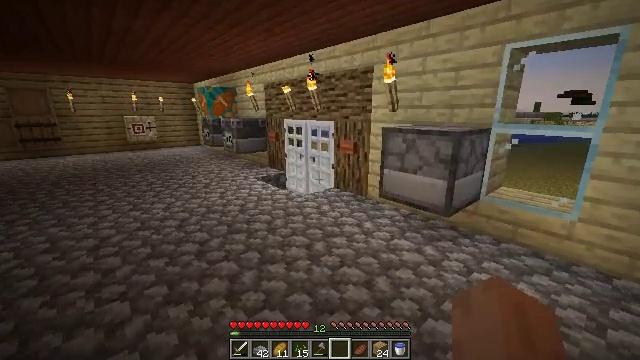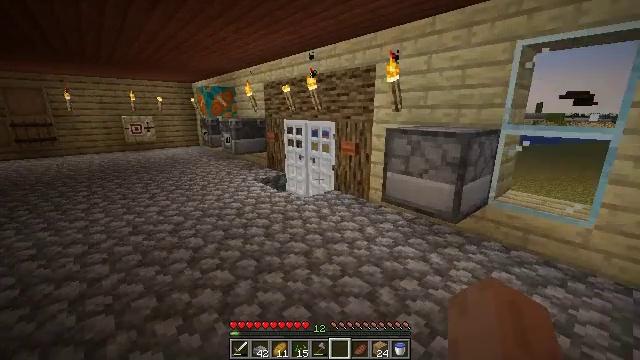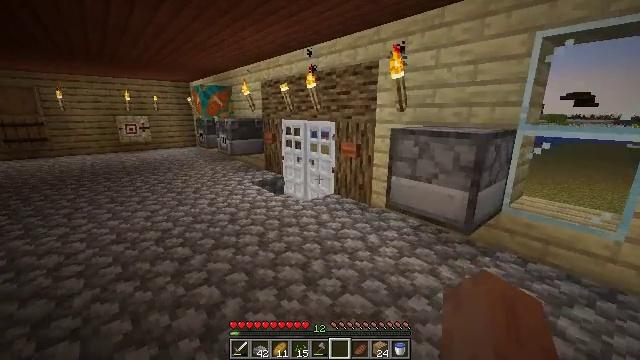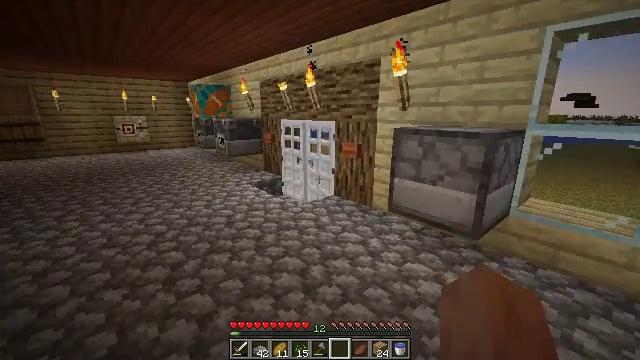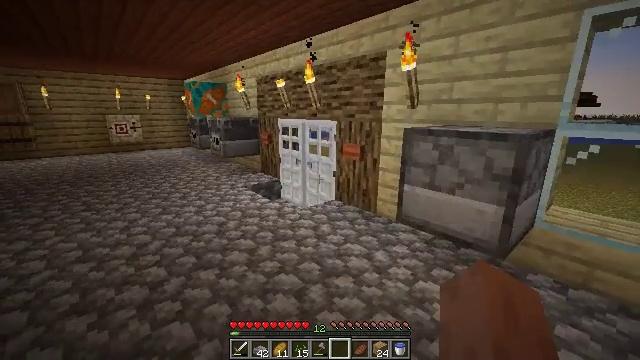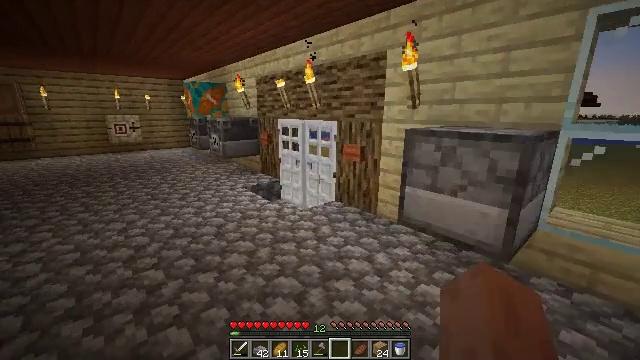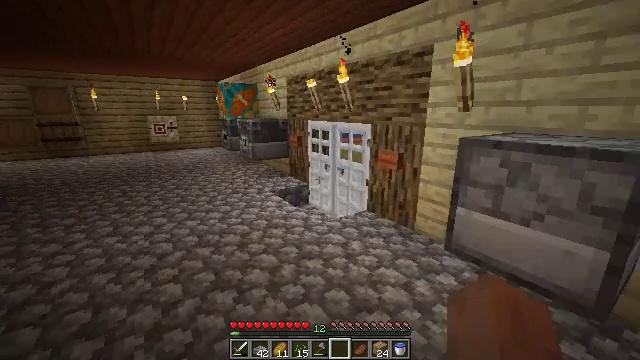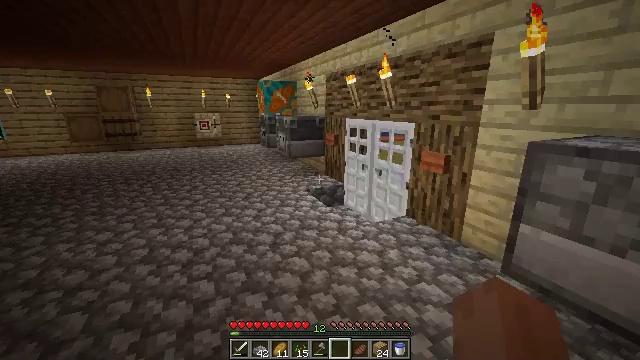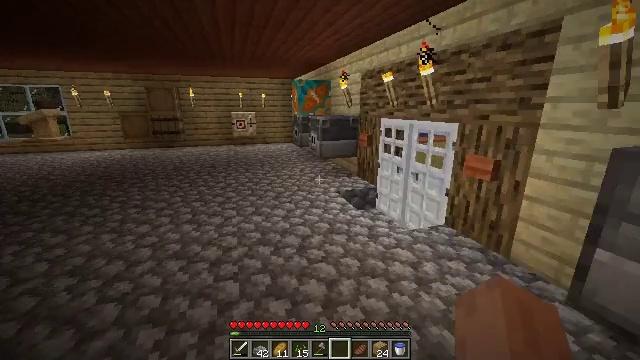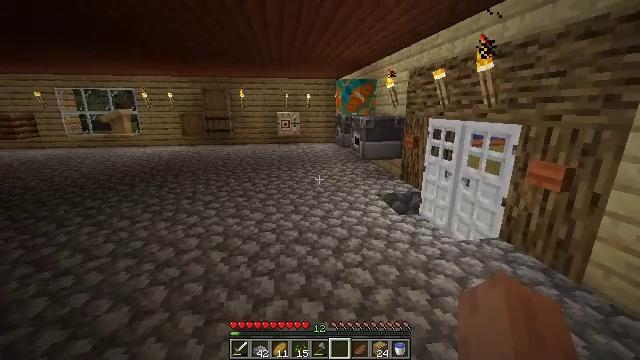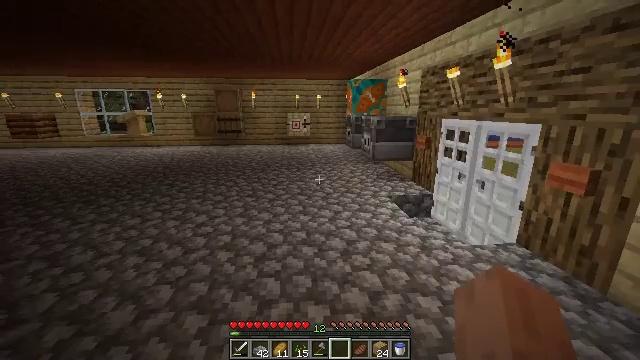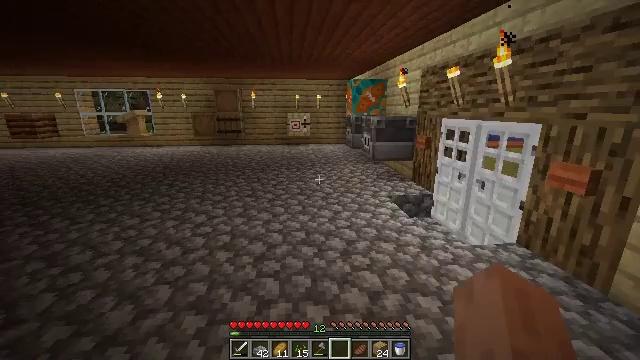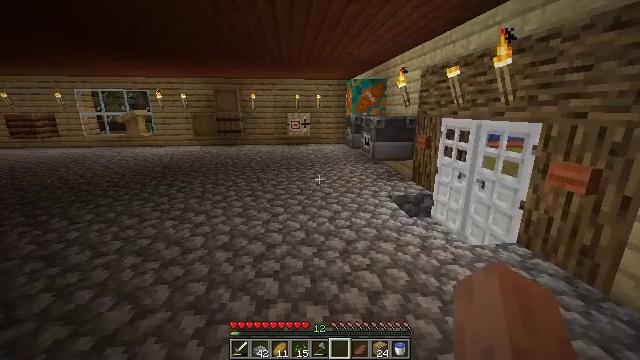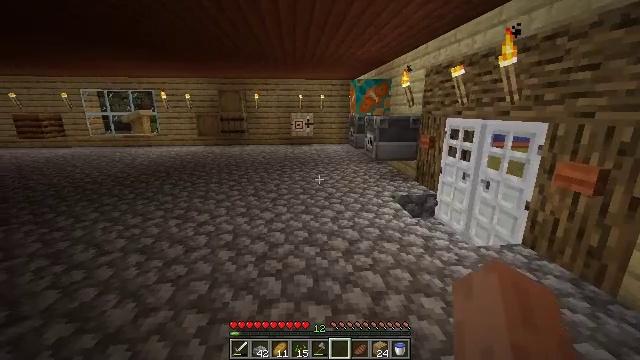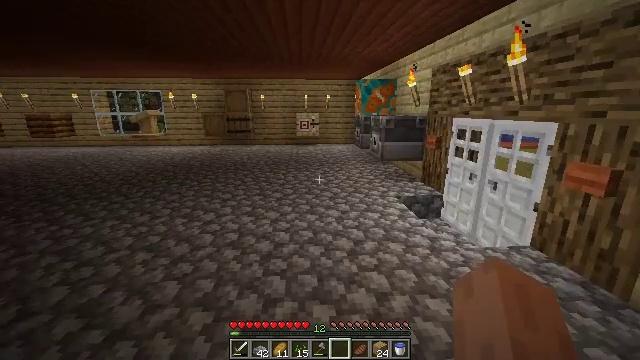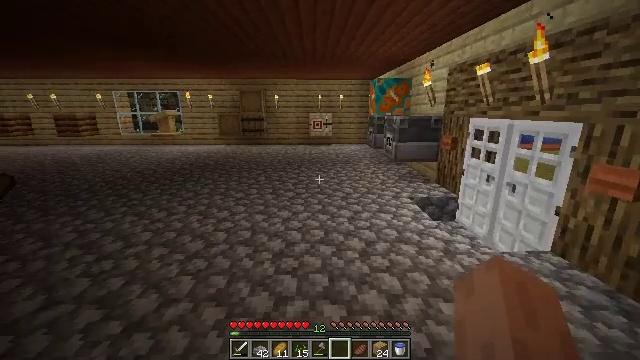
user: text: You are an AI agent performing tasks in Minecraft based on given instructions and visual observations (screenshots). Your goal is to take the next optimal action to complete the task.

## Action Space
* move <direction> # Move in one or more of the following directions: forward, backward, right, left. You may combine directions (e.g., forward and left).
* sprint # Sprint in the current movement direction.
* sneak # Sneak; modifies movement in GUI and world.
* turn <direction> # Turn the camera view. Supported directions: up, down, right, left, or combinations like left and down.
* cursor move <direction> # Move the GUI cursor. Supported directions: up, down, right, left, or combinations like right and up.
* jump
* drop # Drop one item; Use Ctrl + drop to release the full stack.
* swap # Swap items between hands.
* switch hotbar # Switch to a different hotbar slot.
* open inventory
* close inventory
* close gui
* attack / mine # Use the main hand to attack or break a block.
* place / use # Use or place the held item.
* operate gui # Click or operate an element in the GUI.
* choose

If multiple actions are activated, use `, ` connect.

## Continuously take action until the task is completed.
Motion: motion action
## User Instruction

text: Collect cobblestone slabs from your build.
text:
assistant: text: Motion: move forward
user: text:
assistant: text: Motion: move forward
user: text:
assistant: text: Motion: move forward
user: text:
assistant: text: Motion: move forward
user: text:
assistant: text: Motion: move forward
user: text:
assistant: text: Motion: move forward, turn left
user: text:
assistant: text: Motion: move forward, turn left
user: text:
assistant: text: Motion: turn left
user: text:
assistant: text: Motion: turn left
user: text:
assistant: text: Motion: turn left
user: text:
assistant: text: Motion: no_op
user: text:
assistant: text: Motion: no_op
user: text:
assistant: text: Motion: no_op
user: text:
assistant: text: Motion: turn left
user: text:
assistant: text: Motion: turn left
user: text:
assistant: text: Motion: turn left
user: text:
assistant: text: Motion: no_op
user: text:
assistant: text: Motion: no_op
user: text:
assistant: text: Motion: no_op
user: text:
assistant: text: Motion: move forward
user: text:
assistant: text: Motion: move forward
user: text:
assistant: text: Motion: move forward
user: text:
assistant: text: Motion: move forward
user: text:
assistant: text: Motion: move forward
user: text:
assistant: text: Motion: move forward
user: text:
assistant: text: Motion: move forward
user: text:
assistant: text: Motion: move forward
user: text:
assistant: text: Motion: move forward
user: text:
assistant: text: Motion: move forward
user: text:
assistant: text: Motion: move forward